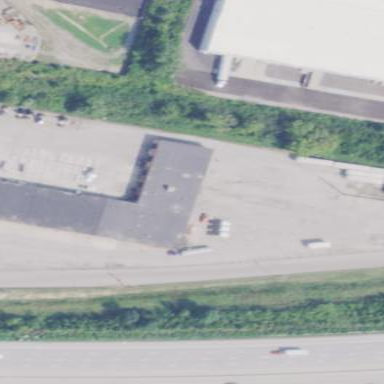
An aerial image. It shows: Industrial building.